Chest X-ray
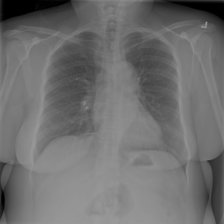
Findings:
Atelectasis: negative
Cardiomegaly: negative
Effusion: negative
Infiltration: negative
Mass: negative
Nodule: negative
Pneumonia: negative
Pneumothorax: negative
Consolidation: negative
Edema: negative
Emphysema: negative
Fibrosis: negative
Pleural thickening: negative
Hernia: negative